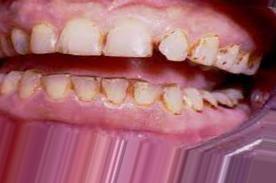
Condition: Tooth Discoloration